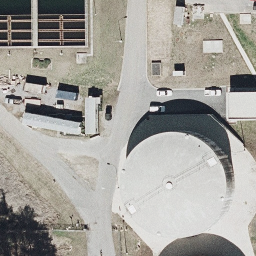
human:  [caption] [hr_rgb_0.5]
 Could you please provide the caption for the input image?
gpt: There is a reservoir on the ground with several paths nearby.

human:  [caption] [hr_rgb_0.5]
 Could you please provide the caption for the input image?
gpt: There is a storage tank on the ground and several paths.

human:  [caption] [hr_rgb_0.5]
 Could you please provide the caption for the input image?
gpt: There is a storage tank on the ground and a path beside it.

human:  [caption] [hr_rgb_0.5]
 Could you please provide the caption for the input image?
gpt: There is a reservoir on the ground and a path nearby.

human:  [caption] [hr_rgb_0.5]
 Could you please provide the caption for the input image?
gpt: There is a tank on the ground and several roads nearby.